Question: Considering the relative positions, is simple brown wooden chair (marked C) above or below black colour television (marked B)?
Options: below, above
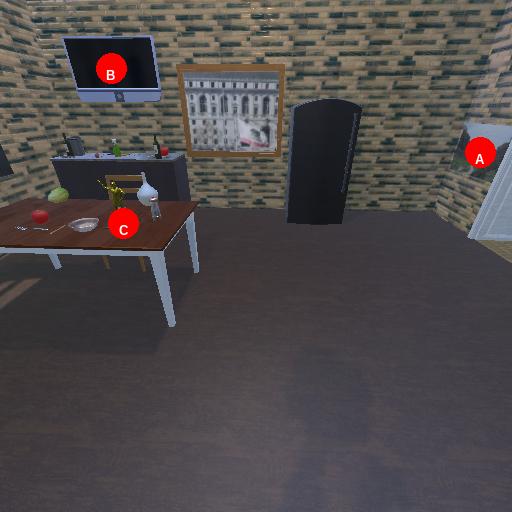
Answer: below